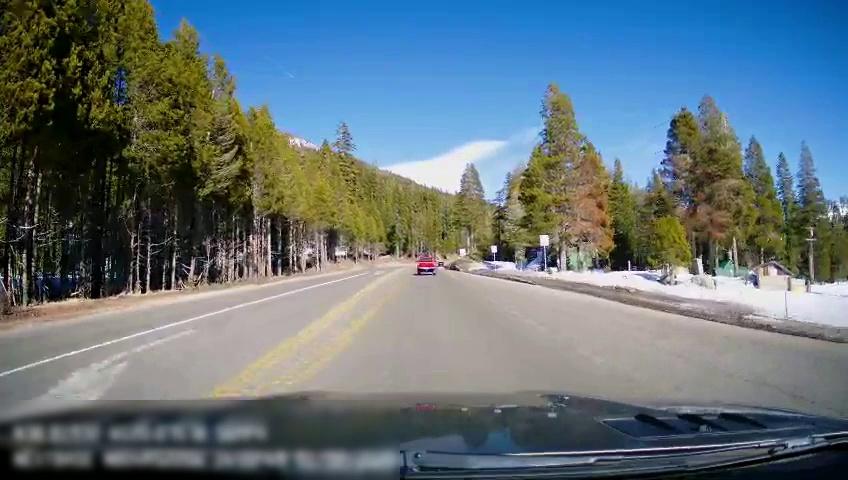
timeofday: Day
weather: Sunny
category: Drivable Space
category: Vehicles | Truck
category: Lanes | Opposite Lane
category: Lanes | Opposite Lane
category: Lanes | Current Lane
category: Traffic | Signs